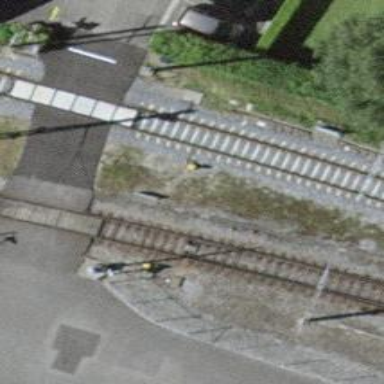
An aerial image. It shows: Railway switch.